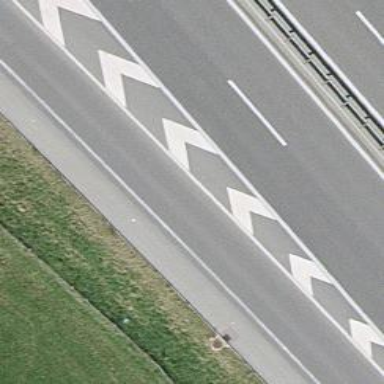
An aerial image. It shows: Motorway link.